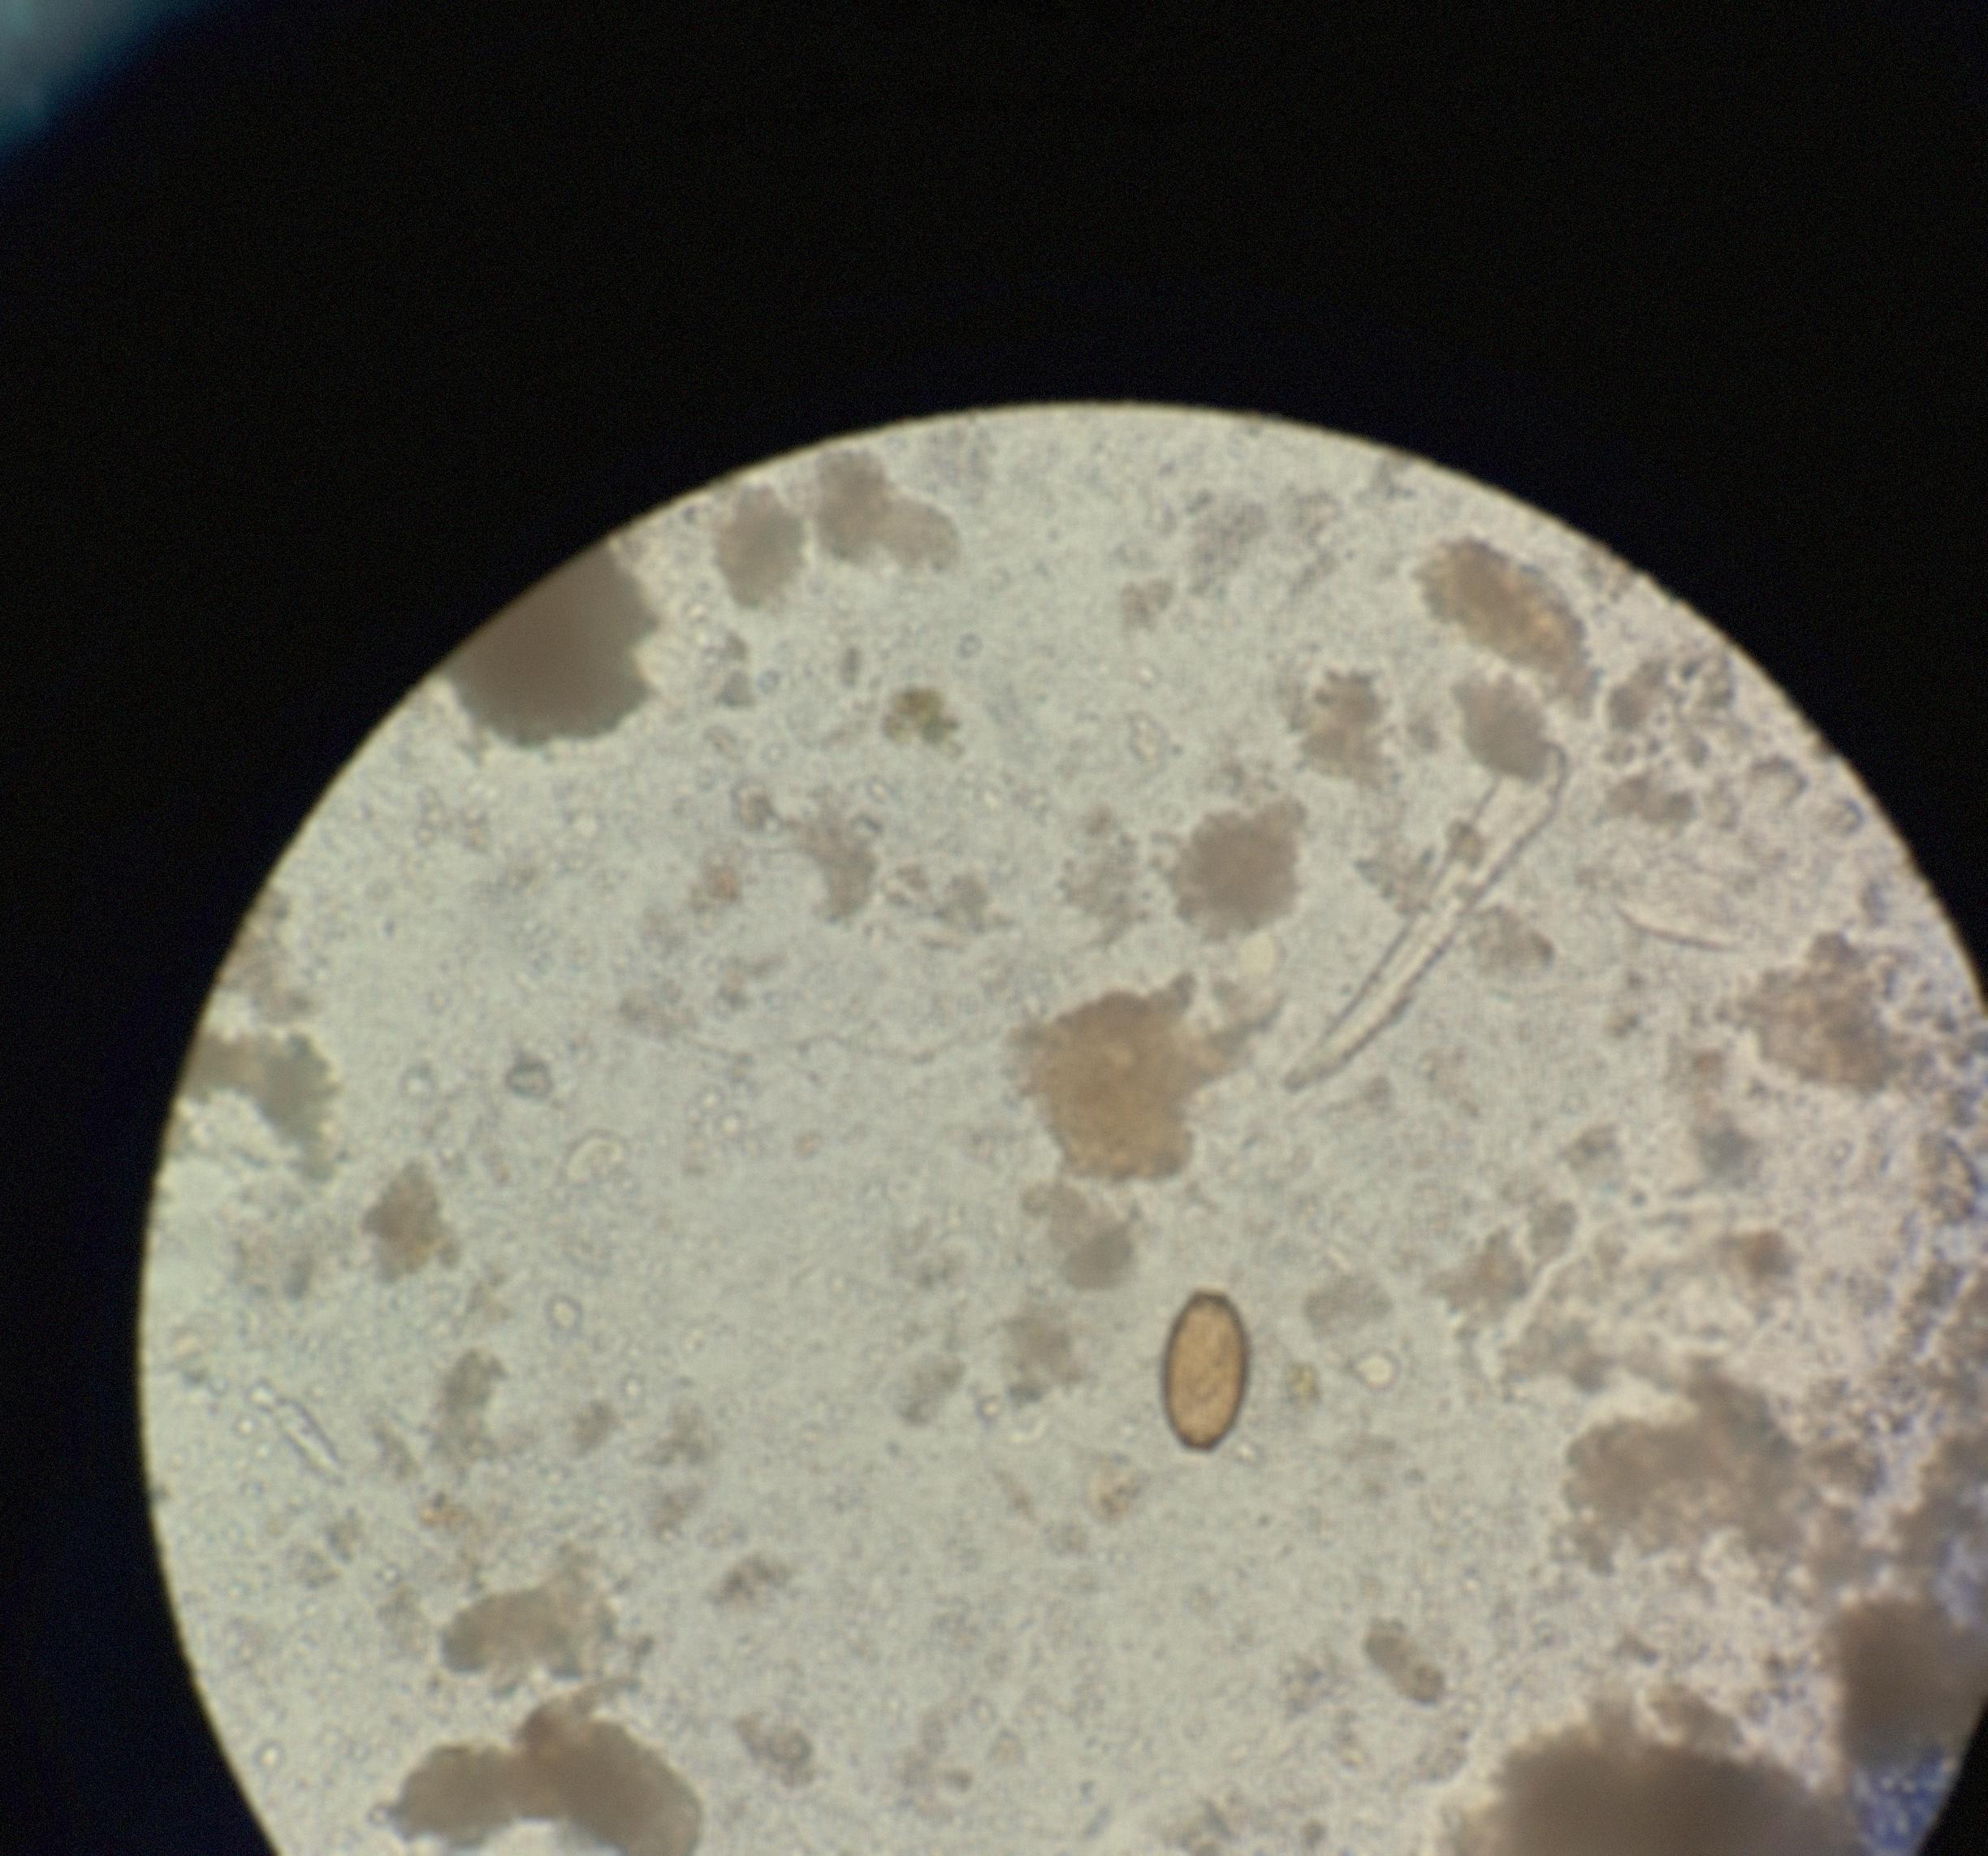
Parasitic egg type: Trichuris trichiura